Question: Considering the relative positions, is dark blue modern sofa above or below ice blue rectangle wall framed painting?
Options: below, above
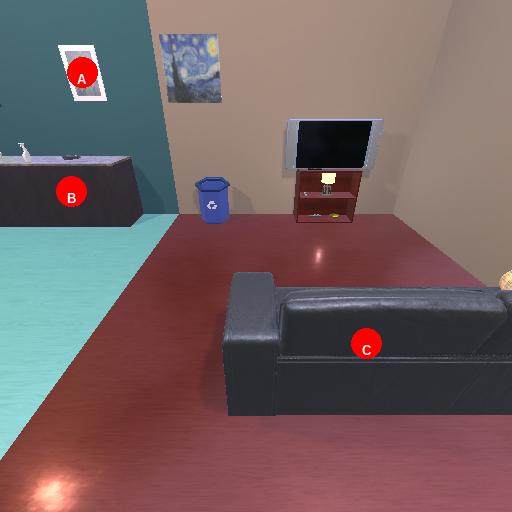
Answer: below